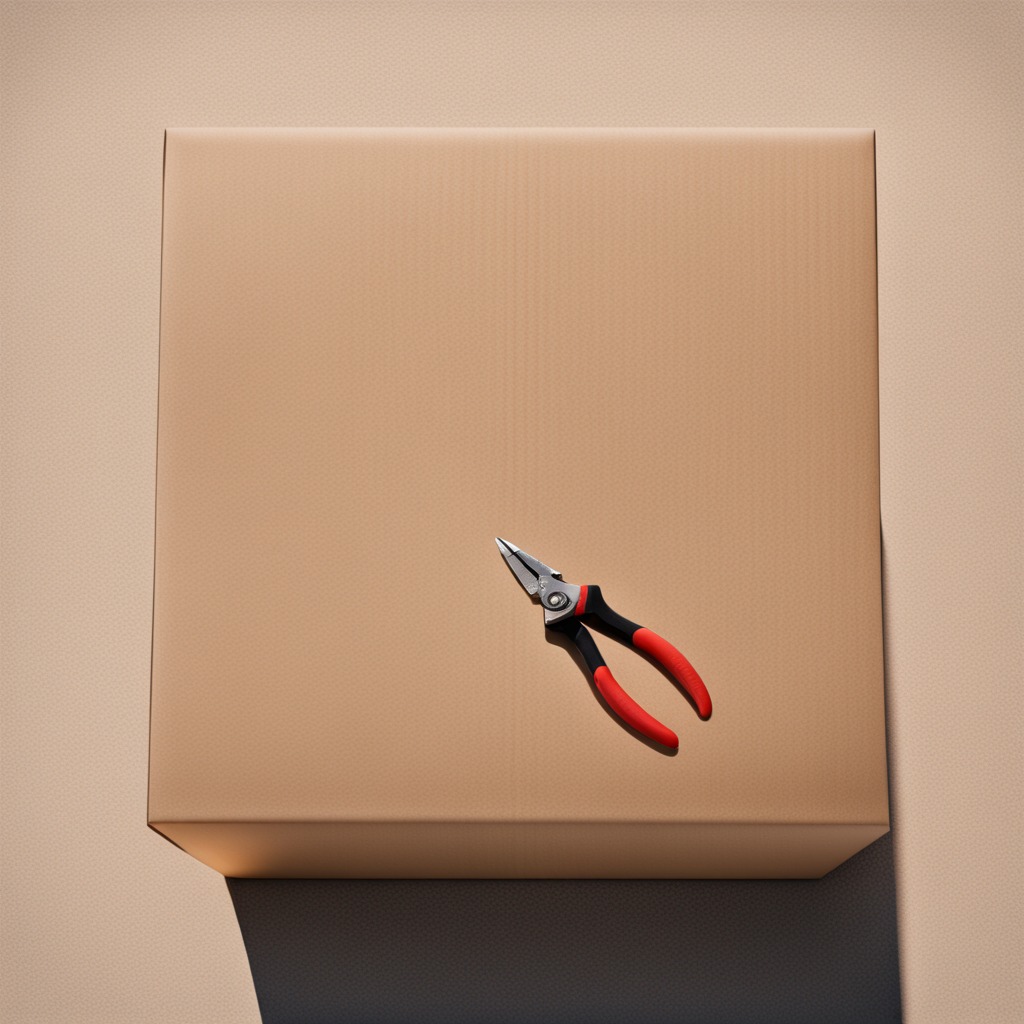
A plier is lying on a cardboard box surface in an outdoor workshop during daytime bright natural light soft shadows slightly creased but